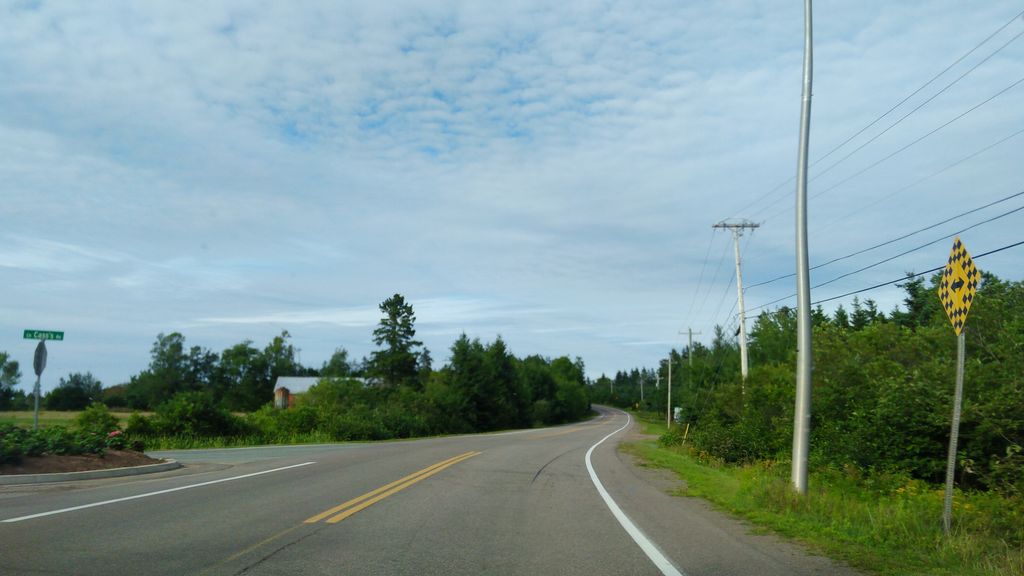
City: charlottetown